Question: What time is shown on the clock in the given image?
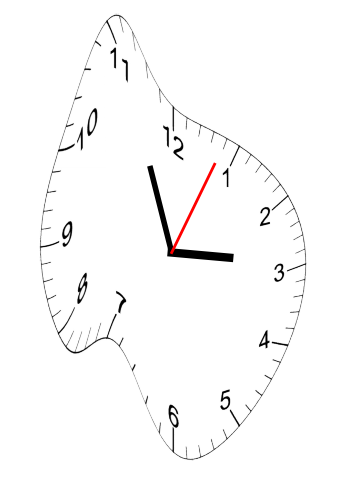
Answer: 02:56:04